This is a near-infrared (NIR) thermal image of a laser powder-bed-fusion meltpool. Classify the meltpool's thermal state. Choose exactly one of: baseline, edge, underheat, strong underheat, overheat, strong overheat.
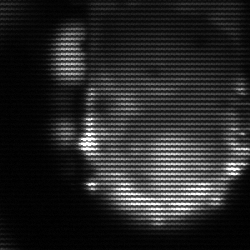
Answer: baseline